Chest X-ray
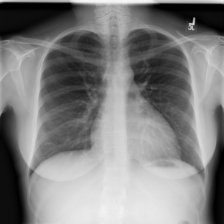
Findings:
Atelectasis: negative
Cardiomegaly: negative
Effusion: negative
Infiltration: negative
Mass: negative
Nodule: negative
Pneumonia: negative
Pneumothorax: negative
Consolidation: negative
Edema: negative
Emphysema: negative
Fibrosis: negative
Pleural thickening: negative
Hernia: negative